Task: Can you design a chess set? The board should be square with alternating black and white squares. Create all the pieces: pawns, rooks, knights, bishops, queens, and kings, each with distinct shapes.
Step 822:
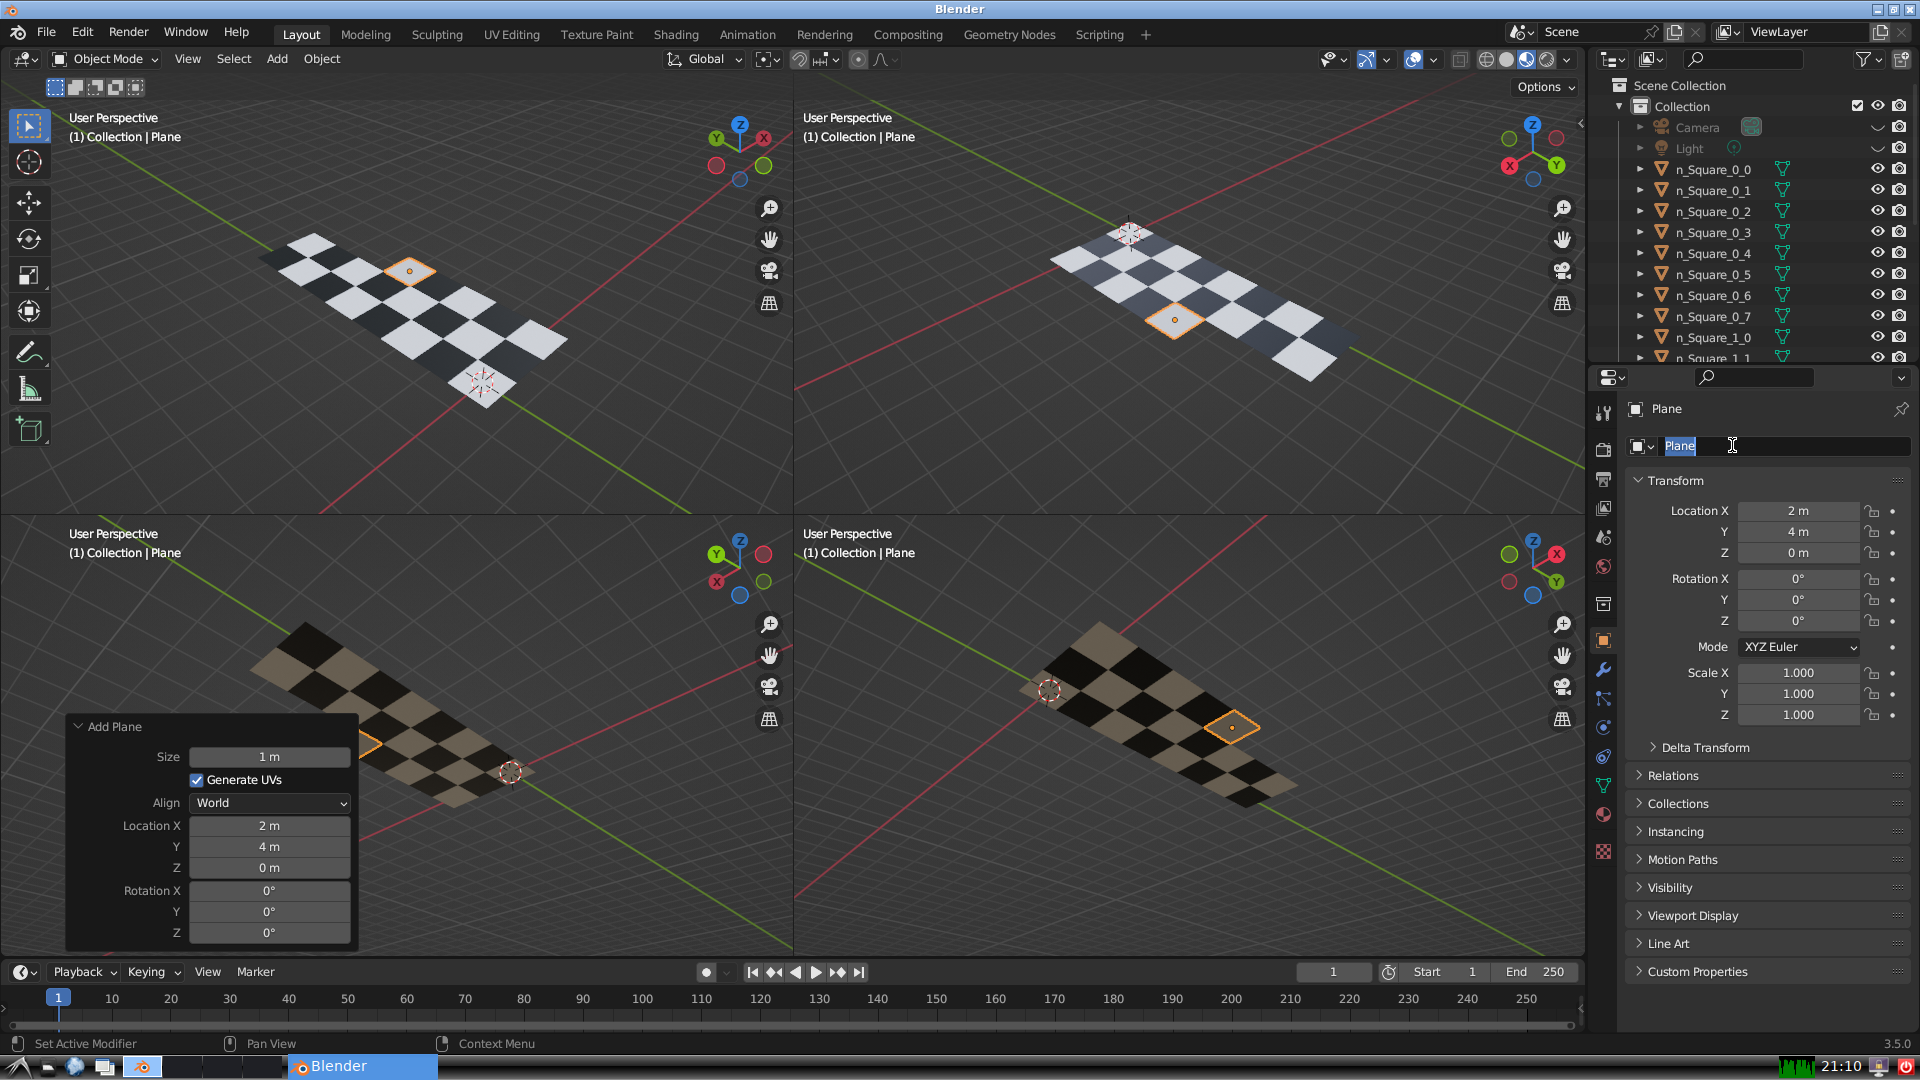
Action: input_text: n_Square_2_4